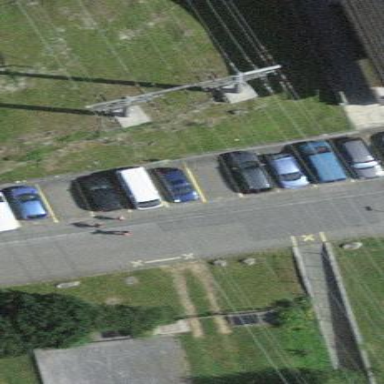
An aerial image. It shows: Street side parking area.